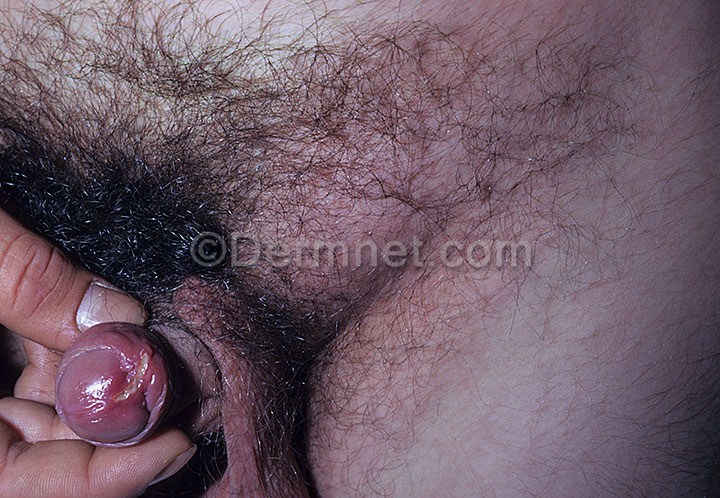
Disease: Herpes HPV and other STDs Photos